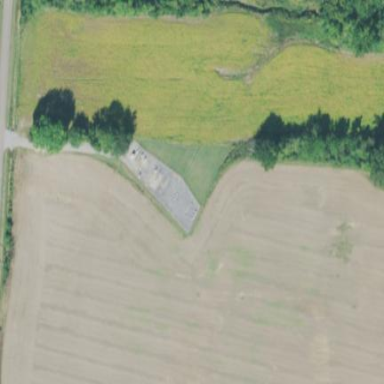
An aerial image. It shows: Fence surrounding valve group substation.